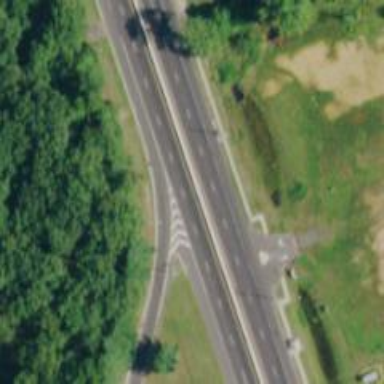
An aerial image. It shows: Trunk_link highway with jughandle junction.